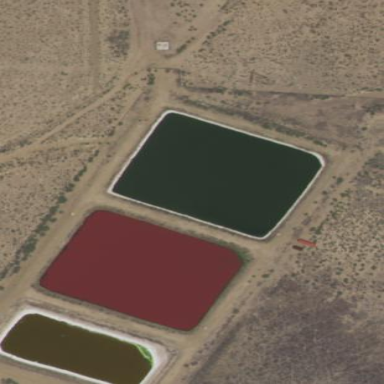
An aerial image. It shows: Image of wastewater.